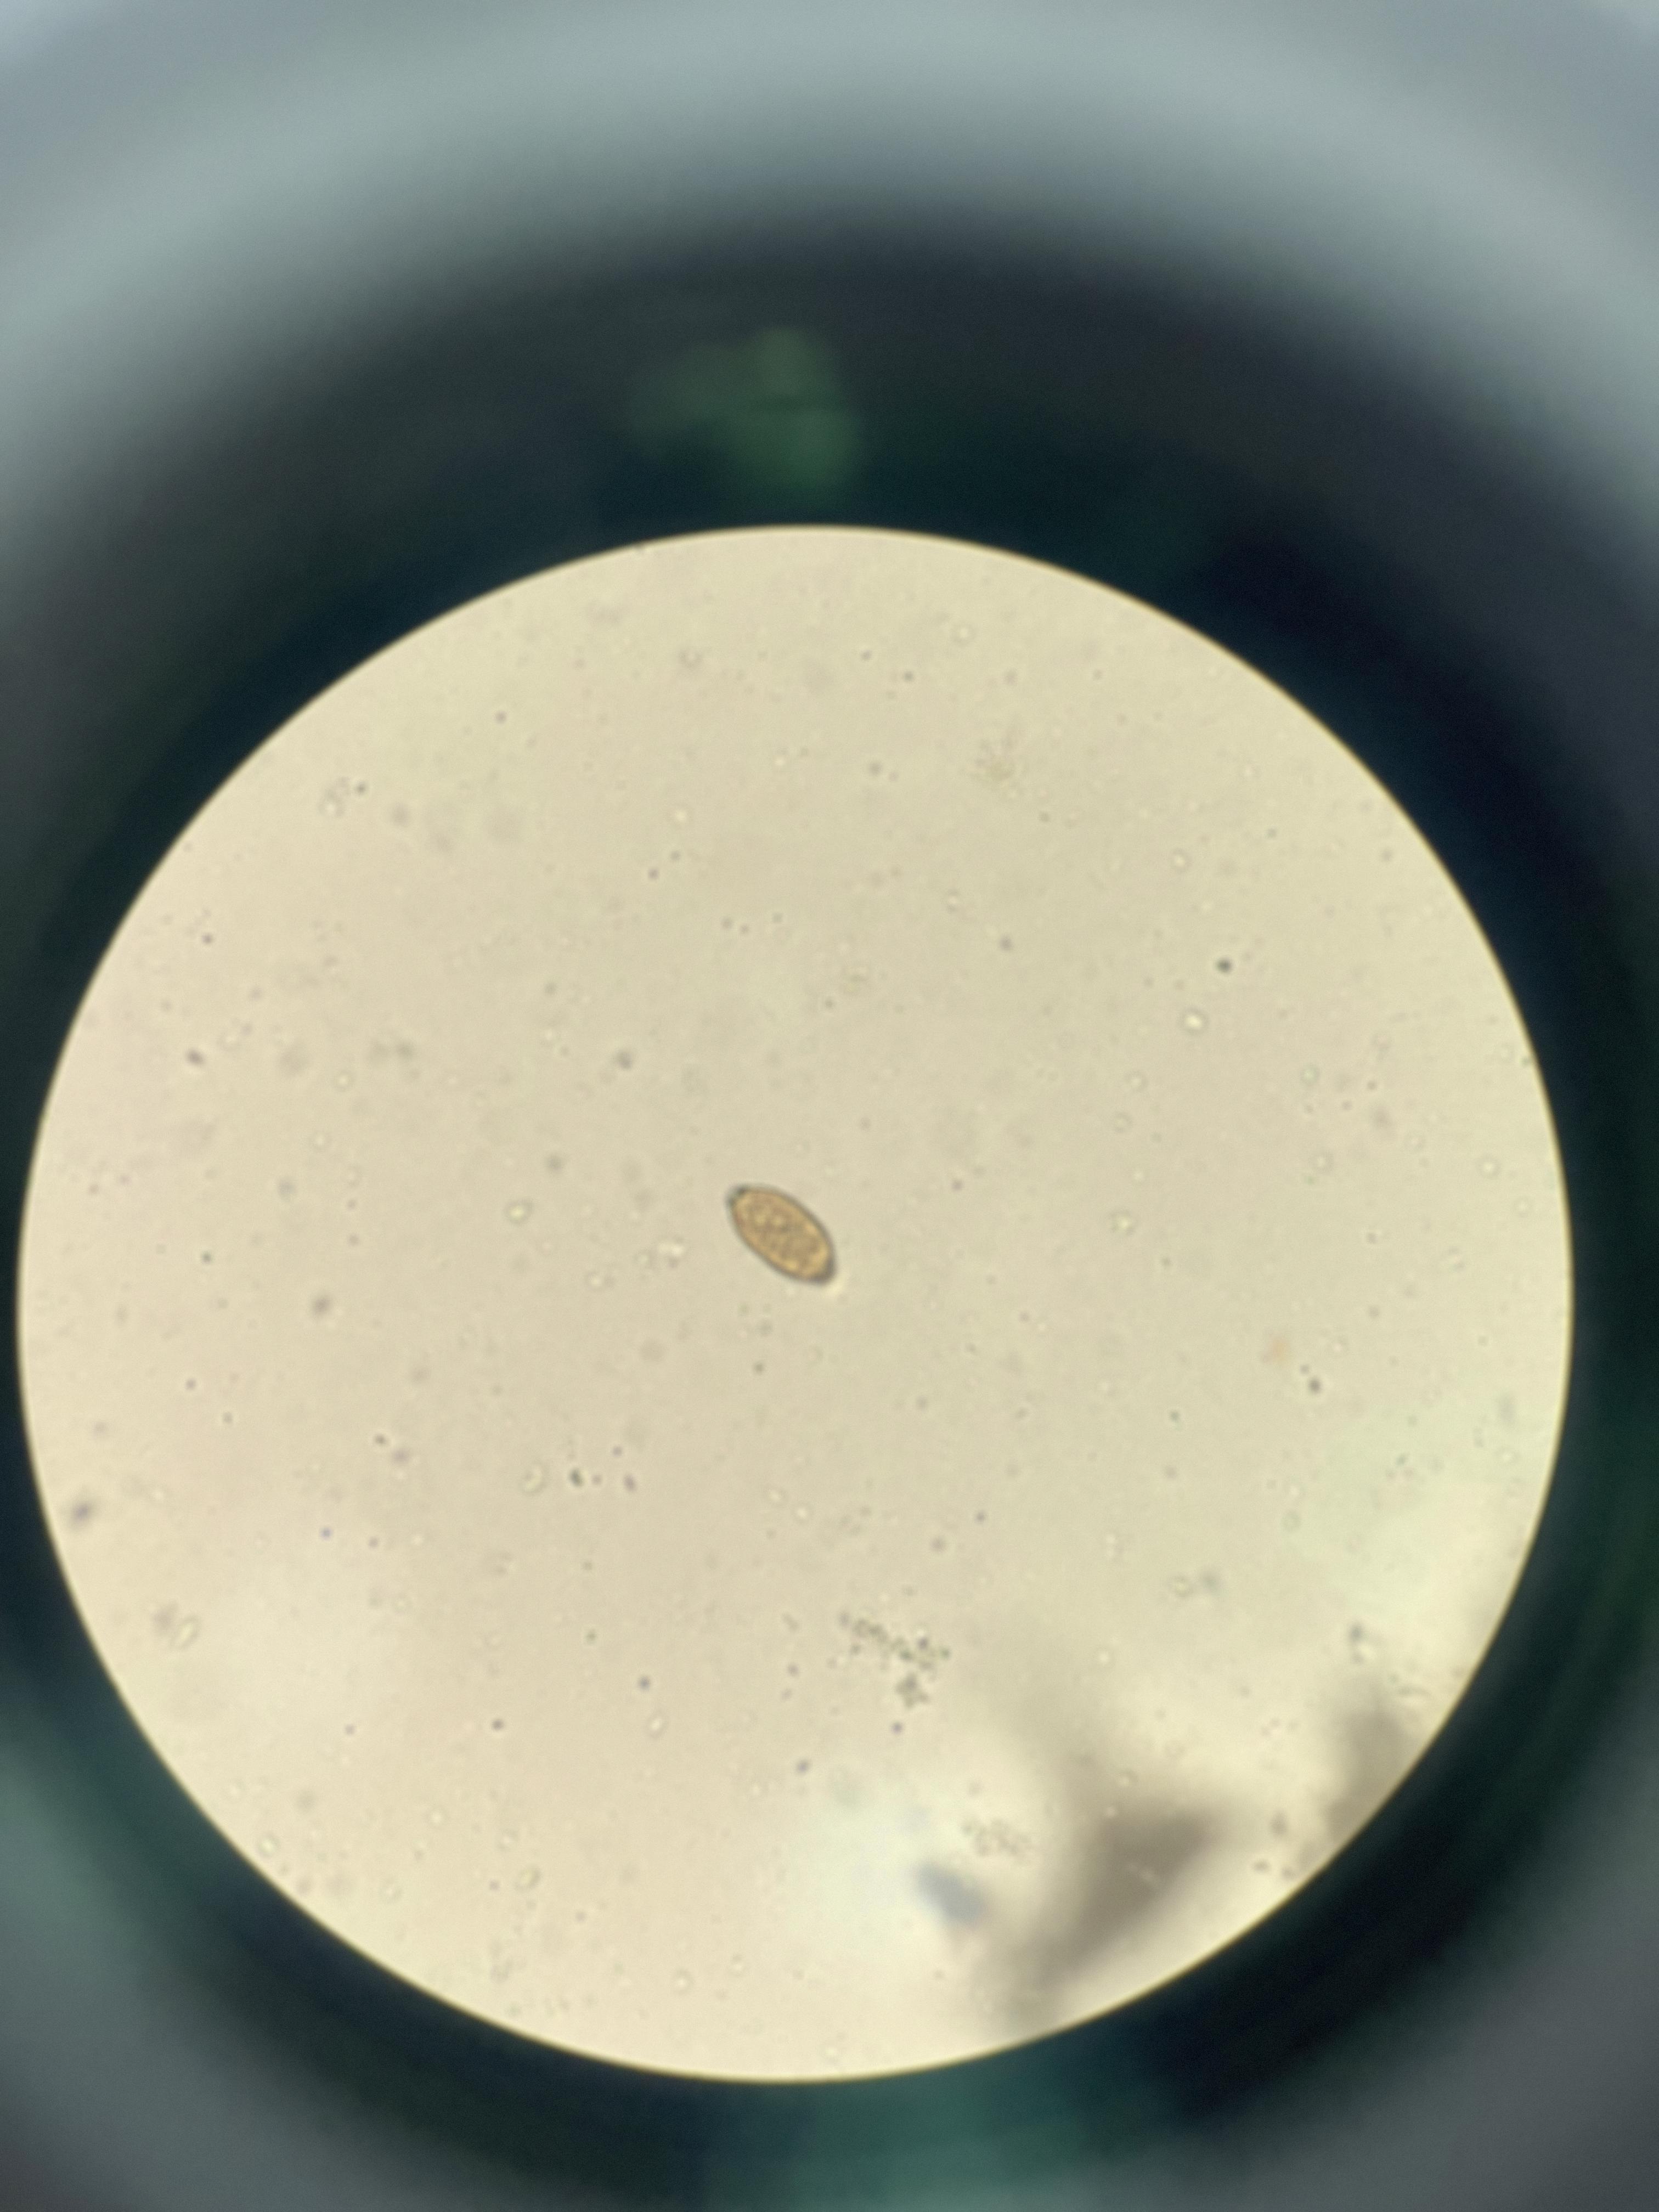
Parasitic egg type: Trichuris trichiura